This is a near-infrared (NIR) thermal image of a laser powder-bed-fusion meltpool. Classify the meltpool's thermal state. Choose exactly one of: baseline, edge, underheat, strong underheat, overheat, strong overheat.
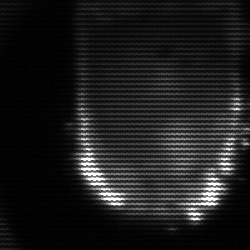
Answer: baseline